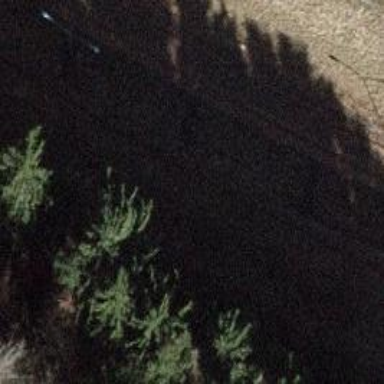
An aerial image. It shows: Single railway spur track.